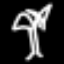
Label: palm tree